Frequency: 85000
Velocity: 0,2635
Power: 27,4
Pulse duration: 0,0000001
Pass count: 1
Magnification: 10
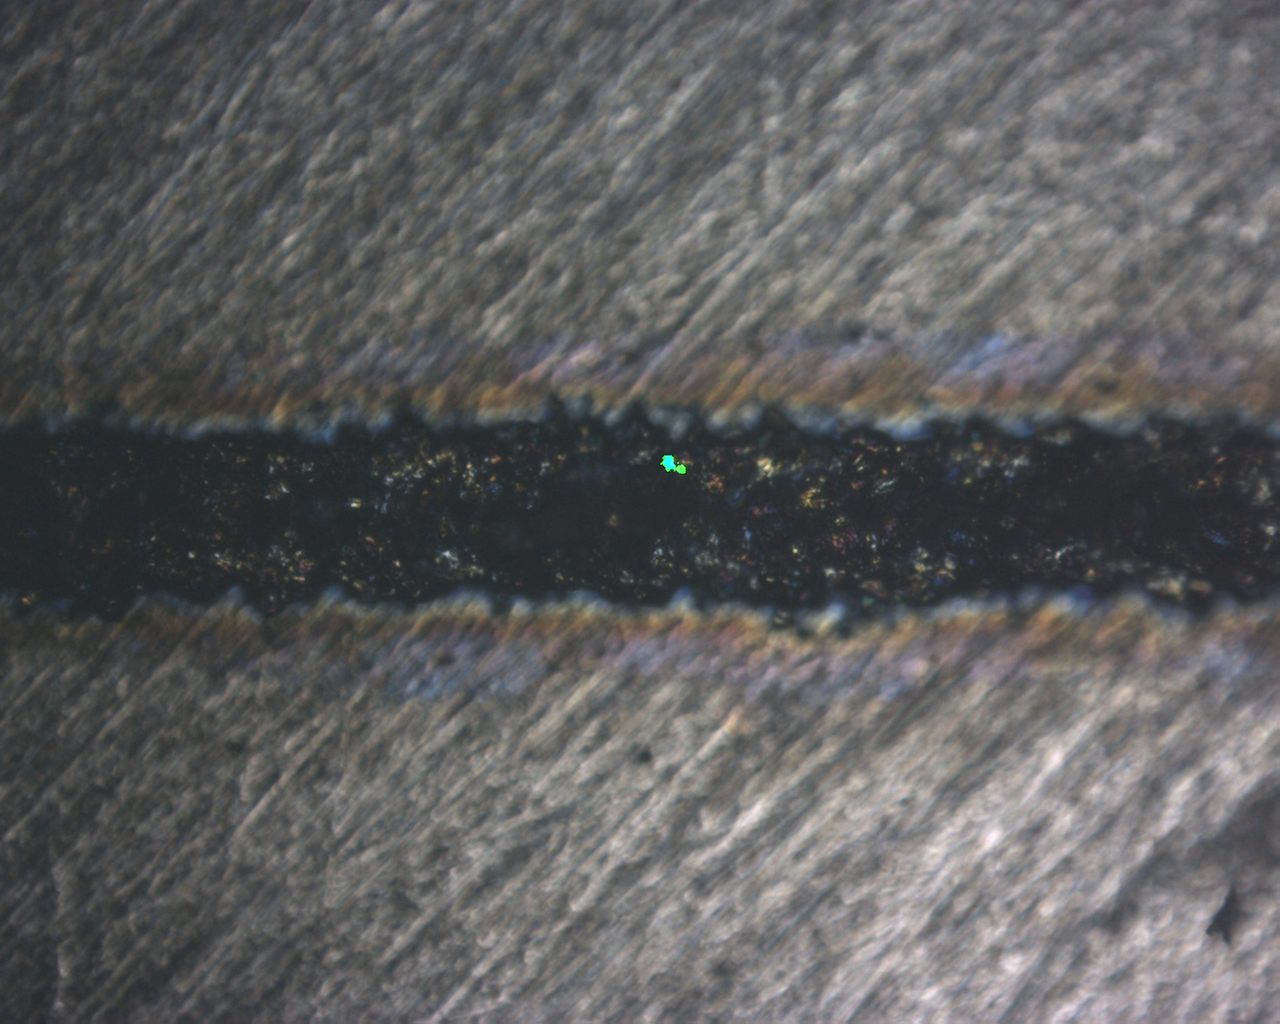
Measured width: 131.093
Other width: 69.327